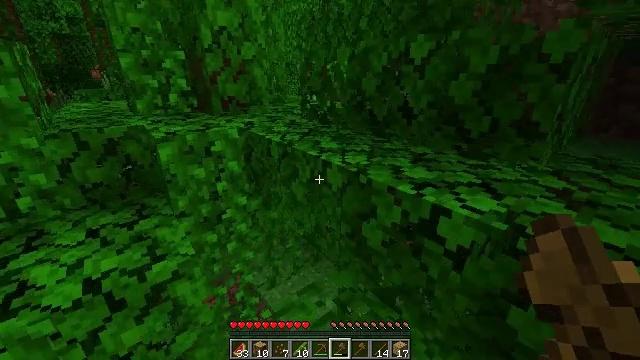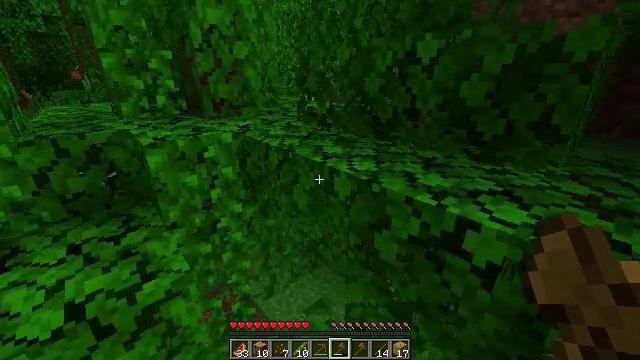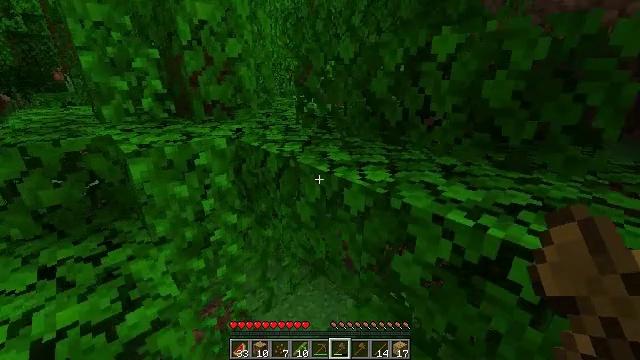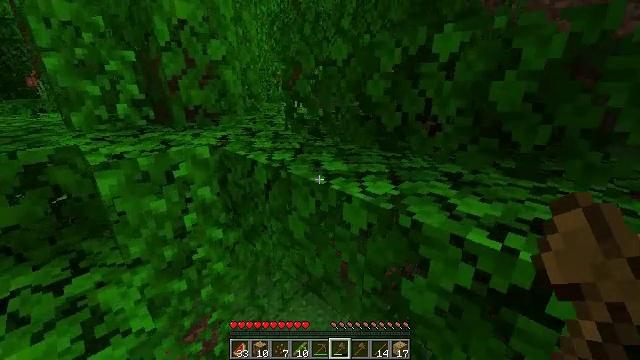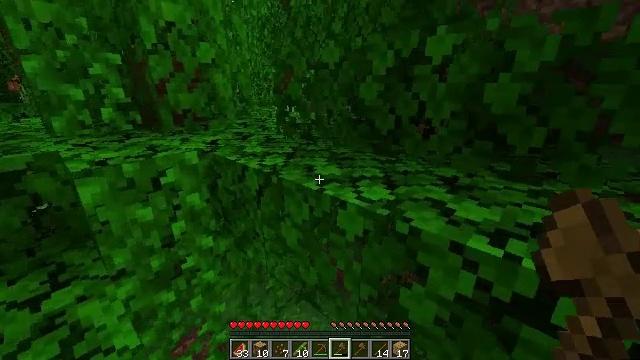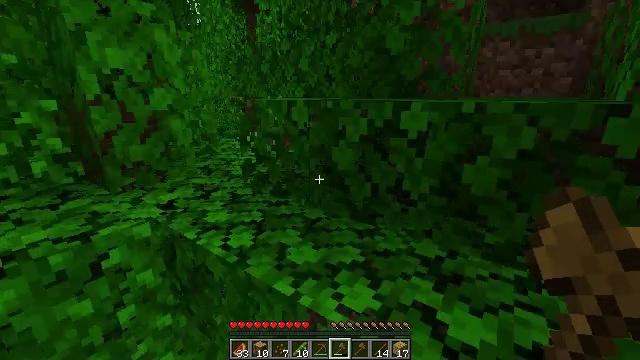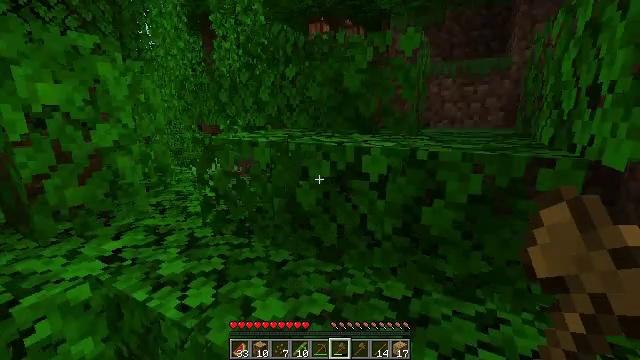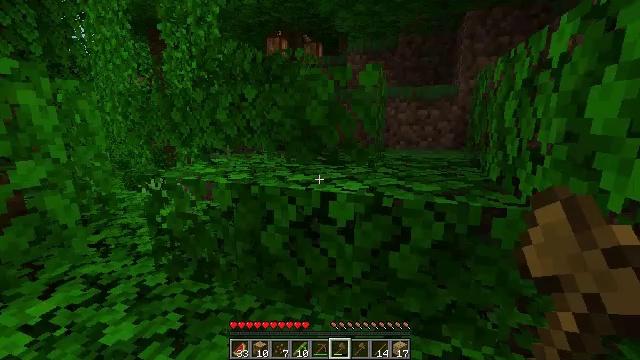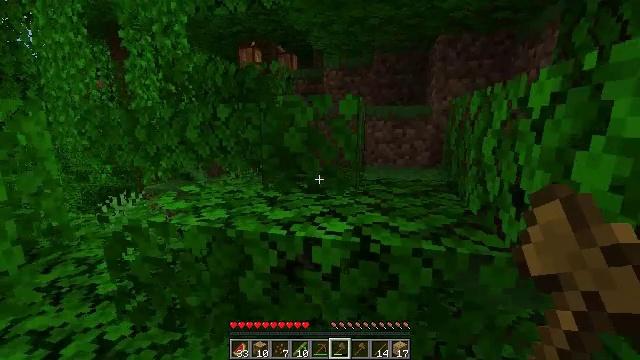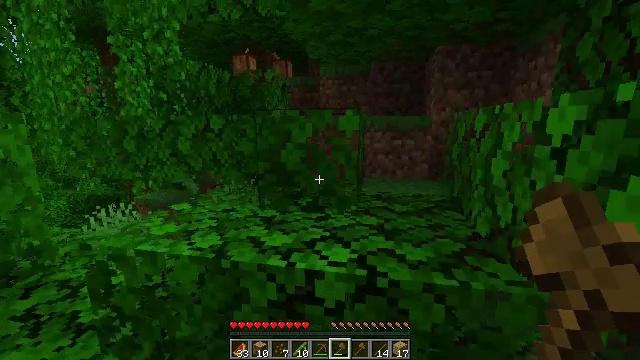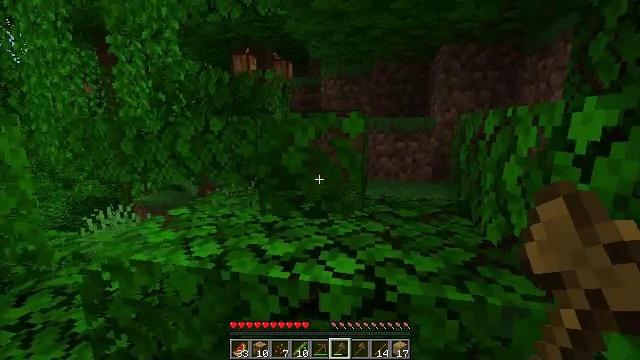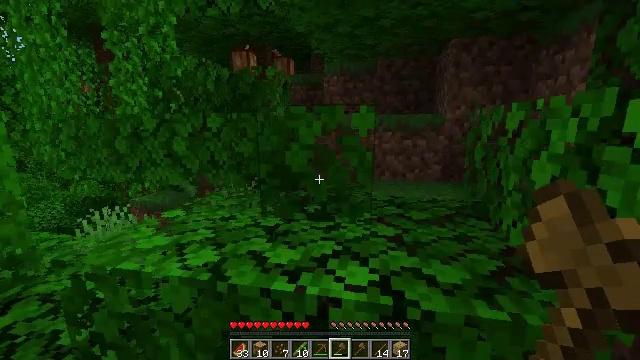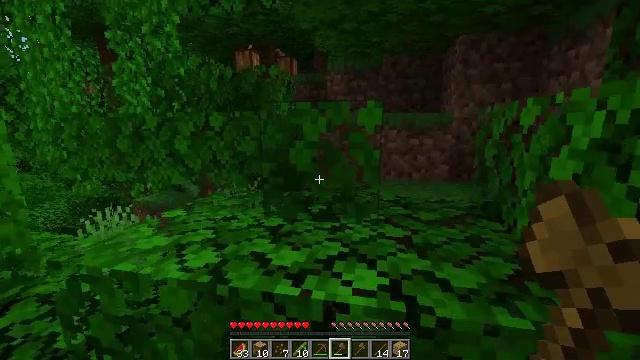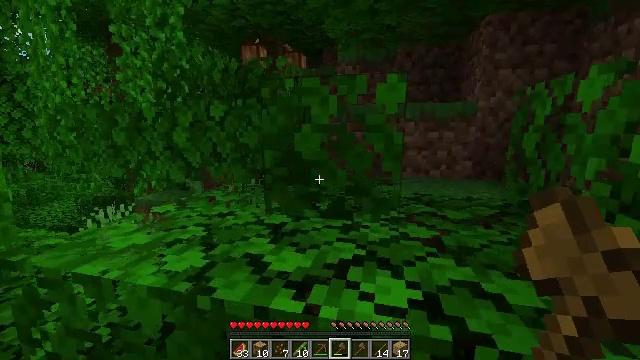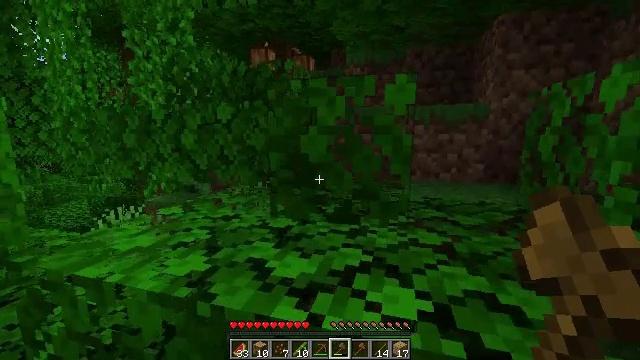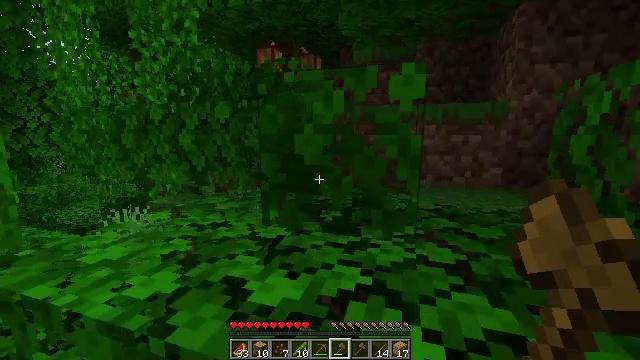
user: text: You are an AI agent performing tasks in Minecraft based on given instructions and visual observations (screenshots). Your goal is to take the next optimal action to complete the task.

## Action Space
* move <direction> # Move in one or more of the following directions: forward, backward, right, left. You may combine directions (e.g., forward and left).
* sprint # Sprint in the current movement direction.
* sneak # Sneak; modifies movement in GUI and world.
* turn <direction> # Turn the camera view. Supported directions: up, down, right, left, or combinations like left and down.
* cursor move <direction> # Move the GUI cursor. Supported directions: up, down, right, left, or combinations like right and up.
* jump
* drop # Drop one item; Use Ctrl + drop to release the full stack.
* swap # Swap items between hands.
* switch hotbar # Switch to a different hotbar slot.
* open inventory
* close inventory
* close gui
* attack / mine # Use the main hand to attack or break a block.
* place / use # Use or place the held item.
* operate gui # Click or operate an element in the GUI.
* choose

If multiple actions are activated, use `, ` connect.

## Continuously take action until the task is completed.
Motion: motion action
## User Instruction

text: Break the jungle leaves with your hand or shears.
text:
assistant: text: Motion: move forward, turn right
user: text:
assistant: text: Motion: move forward, turn right
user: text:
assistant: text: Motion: move forward, turn right
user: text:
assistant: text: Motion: move forward, turn right
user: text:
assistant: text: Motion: move forward, turn right and up, jump
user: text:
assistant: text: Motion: move forward, turn right and up, jump
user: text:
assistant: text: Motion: move forward, turn right and up, jump
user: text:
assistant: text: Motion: move forward, turn right, jump
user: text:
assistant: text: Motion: move forward, turn right, jump
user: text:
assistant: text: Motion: move forward, jump
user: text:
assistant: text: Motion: move forward
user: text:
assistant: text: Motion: move forward and move right
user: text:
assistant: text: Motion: move forward and move right, turn left
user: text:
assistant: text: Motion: move forward and move right, turn left
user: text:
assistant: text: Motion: move forward and move right, turn left
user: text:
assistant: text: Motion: move forward and move right, turn left
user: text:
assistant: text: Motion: move forward and move right
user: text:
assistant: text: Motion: move forward
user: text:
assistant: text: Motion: move forward
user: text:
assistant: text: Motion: move forward, turn left, jump
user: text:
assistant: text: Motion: move forward, turn left and up, jump
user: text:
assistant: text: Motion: move forward, turn left and up, jump
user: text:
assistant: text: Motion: move forward, turn left and up, jump
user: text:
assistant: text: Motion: move forward, turn left and up
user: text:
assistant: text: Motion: move forward, turn up
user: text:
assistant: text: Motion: move forward, turn right and up
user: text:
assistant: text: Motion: move forward, turn right and up
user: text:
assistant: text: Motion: move forward, turn right and up
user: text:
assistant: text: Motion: move forward
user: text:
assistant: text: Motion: move forward